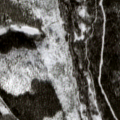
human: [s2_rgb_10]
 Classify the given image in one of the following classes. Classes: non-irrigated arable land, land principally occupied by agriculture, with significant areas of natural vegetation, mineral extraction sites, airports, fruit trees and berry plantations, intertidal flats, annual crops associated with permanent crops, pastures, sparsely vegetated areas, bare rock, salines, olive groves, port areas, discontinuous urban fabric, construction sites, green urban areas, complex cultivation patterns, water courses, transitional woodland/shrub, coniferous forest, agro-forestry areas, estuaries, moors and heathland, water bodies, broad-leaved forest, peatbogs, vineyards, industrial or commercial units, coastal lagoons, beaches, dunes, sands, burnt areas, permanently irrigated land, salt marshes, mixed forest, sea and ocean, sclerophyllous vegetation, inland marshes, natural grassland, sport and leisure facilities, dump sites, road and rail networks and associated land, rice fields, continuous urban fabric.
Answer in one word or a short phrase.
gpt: mixed forest, transitional woodland/shrub